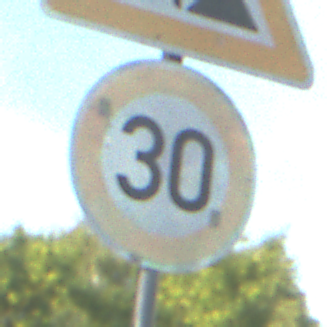
Verkehrszeichen: Geschwindigkeit30
Zusatzzeichen oben: Arbeitsstelle
Umgebung: Outdoor, Suburban
Tageszeit: SunriseSunset
Wetter: PartlyCloudy
Licht: Natural
Jahreszeit: NotSpecified
Kontrast: MediumContrast